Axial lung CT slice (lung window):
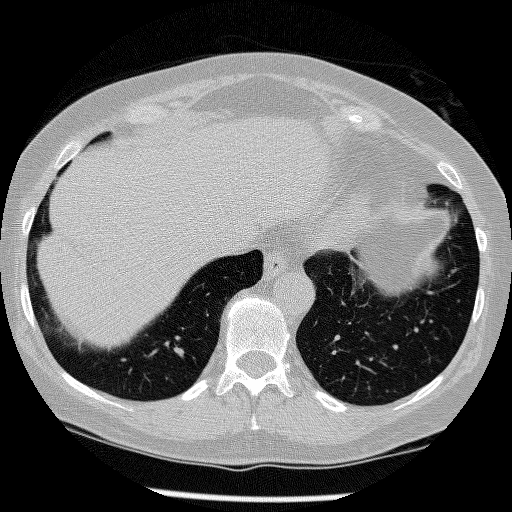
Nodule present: no